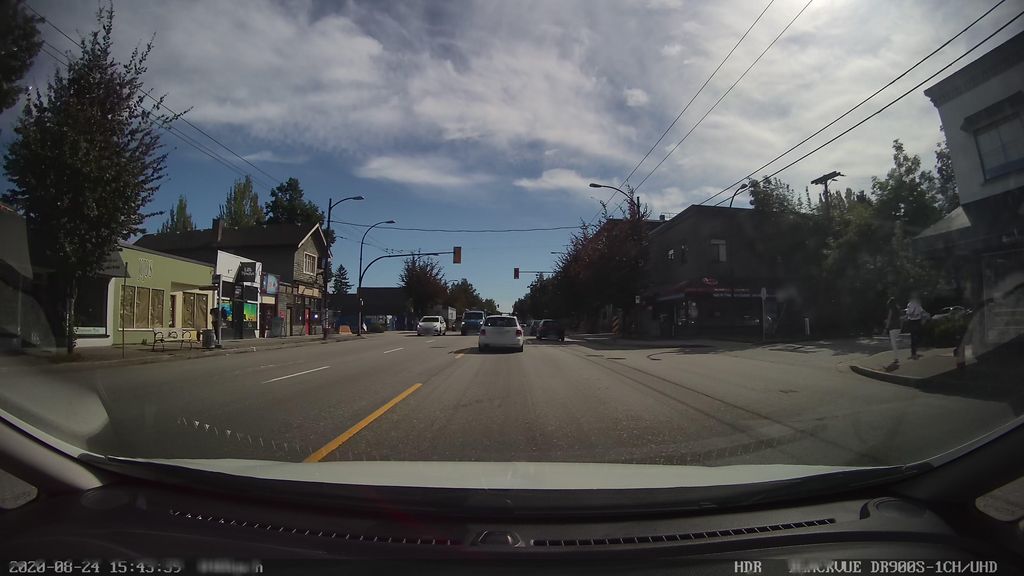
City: vancouver